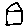
Label: house